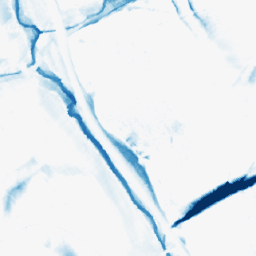
Category: morphological
Decomposition family: morphological_diamond
Decomposition parameters: operation: closing
radius: 15
Upsampling method: area
Upsampling parameters: scale: 2
Upsampling scale: 2